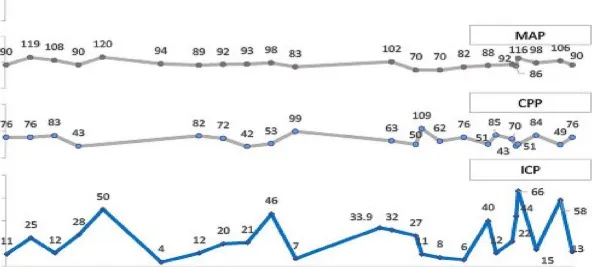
(B) ICP, CPP, MAP, and serum sodium trends along with the titration of sedatives, hyperosmolar therapies, and neuromuscular blocker infusions. ICP, intracranial pressure; CPP, cerebral perfusion pressure; MAP, mean arterial pressure. Triangles connotate boluses, and lines connotate continuous infusions. ICP monitoring was initiated on the second day of hospitalization after the onset of clinical DI and radiographic diffuse cerebral edema. Propofol, versed, and ketamine infusions were already running to maintain burst suppression for RSE. The initial ICP readings between 25-28 mmHg were treated with a mannitol bolus. A subsequent ICP peak of 50 mmHg was treated with hyperventilation, an increase in the propofol infusion rate, a mannitol and hypertonic saline bolus, followed by a hypertonic saline infusion. Ketamine infusion was discontinued due to a concern of possibly contributing to intracranial hypertension, but after multidisciplinary rounds on the next day, it was restarted. Shortly thereafter, the patient's ICP went up to 46 mmHg, for which the patient received another mannitol bolus which resulted in a transient ICP reduction before another ICP crisis to 32-34 mmHg. These subsequent ICP surges were treated with two mannitol boluses in conjunction with the initiation and rapid up-titration of cisatracurium infusion. ICP was transiently reduced, but became sustained at 40-70 mm Hg, despite an increase in the rate of cisatracurium, a hypertonic saline bolus, and continuation of all previous therapies.
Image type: pathology (immunostaining)